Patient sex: M
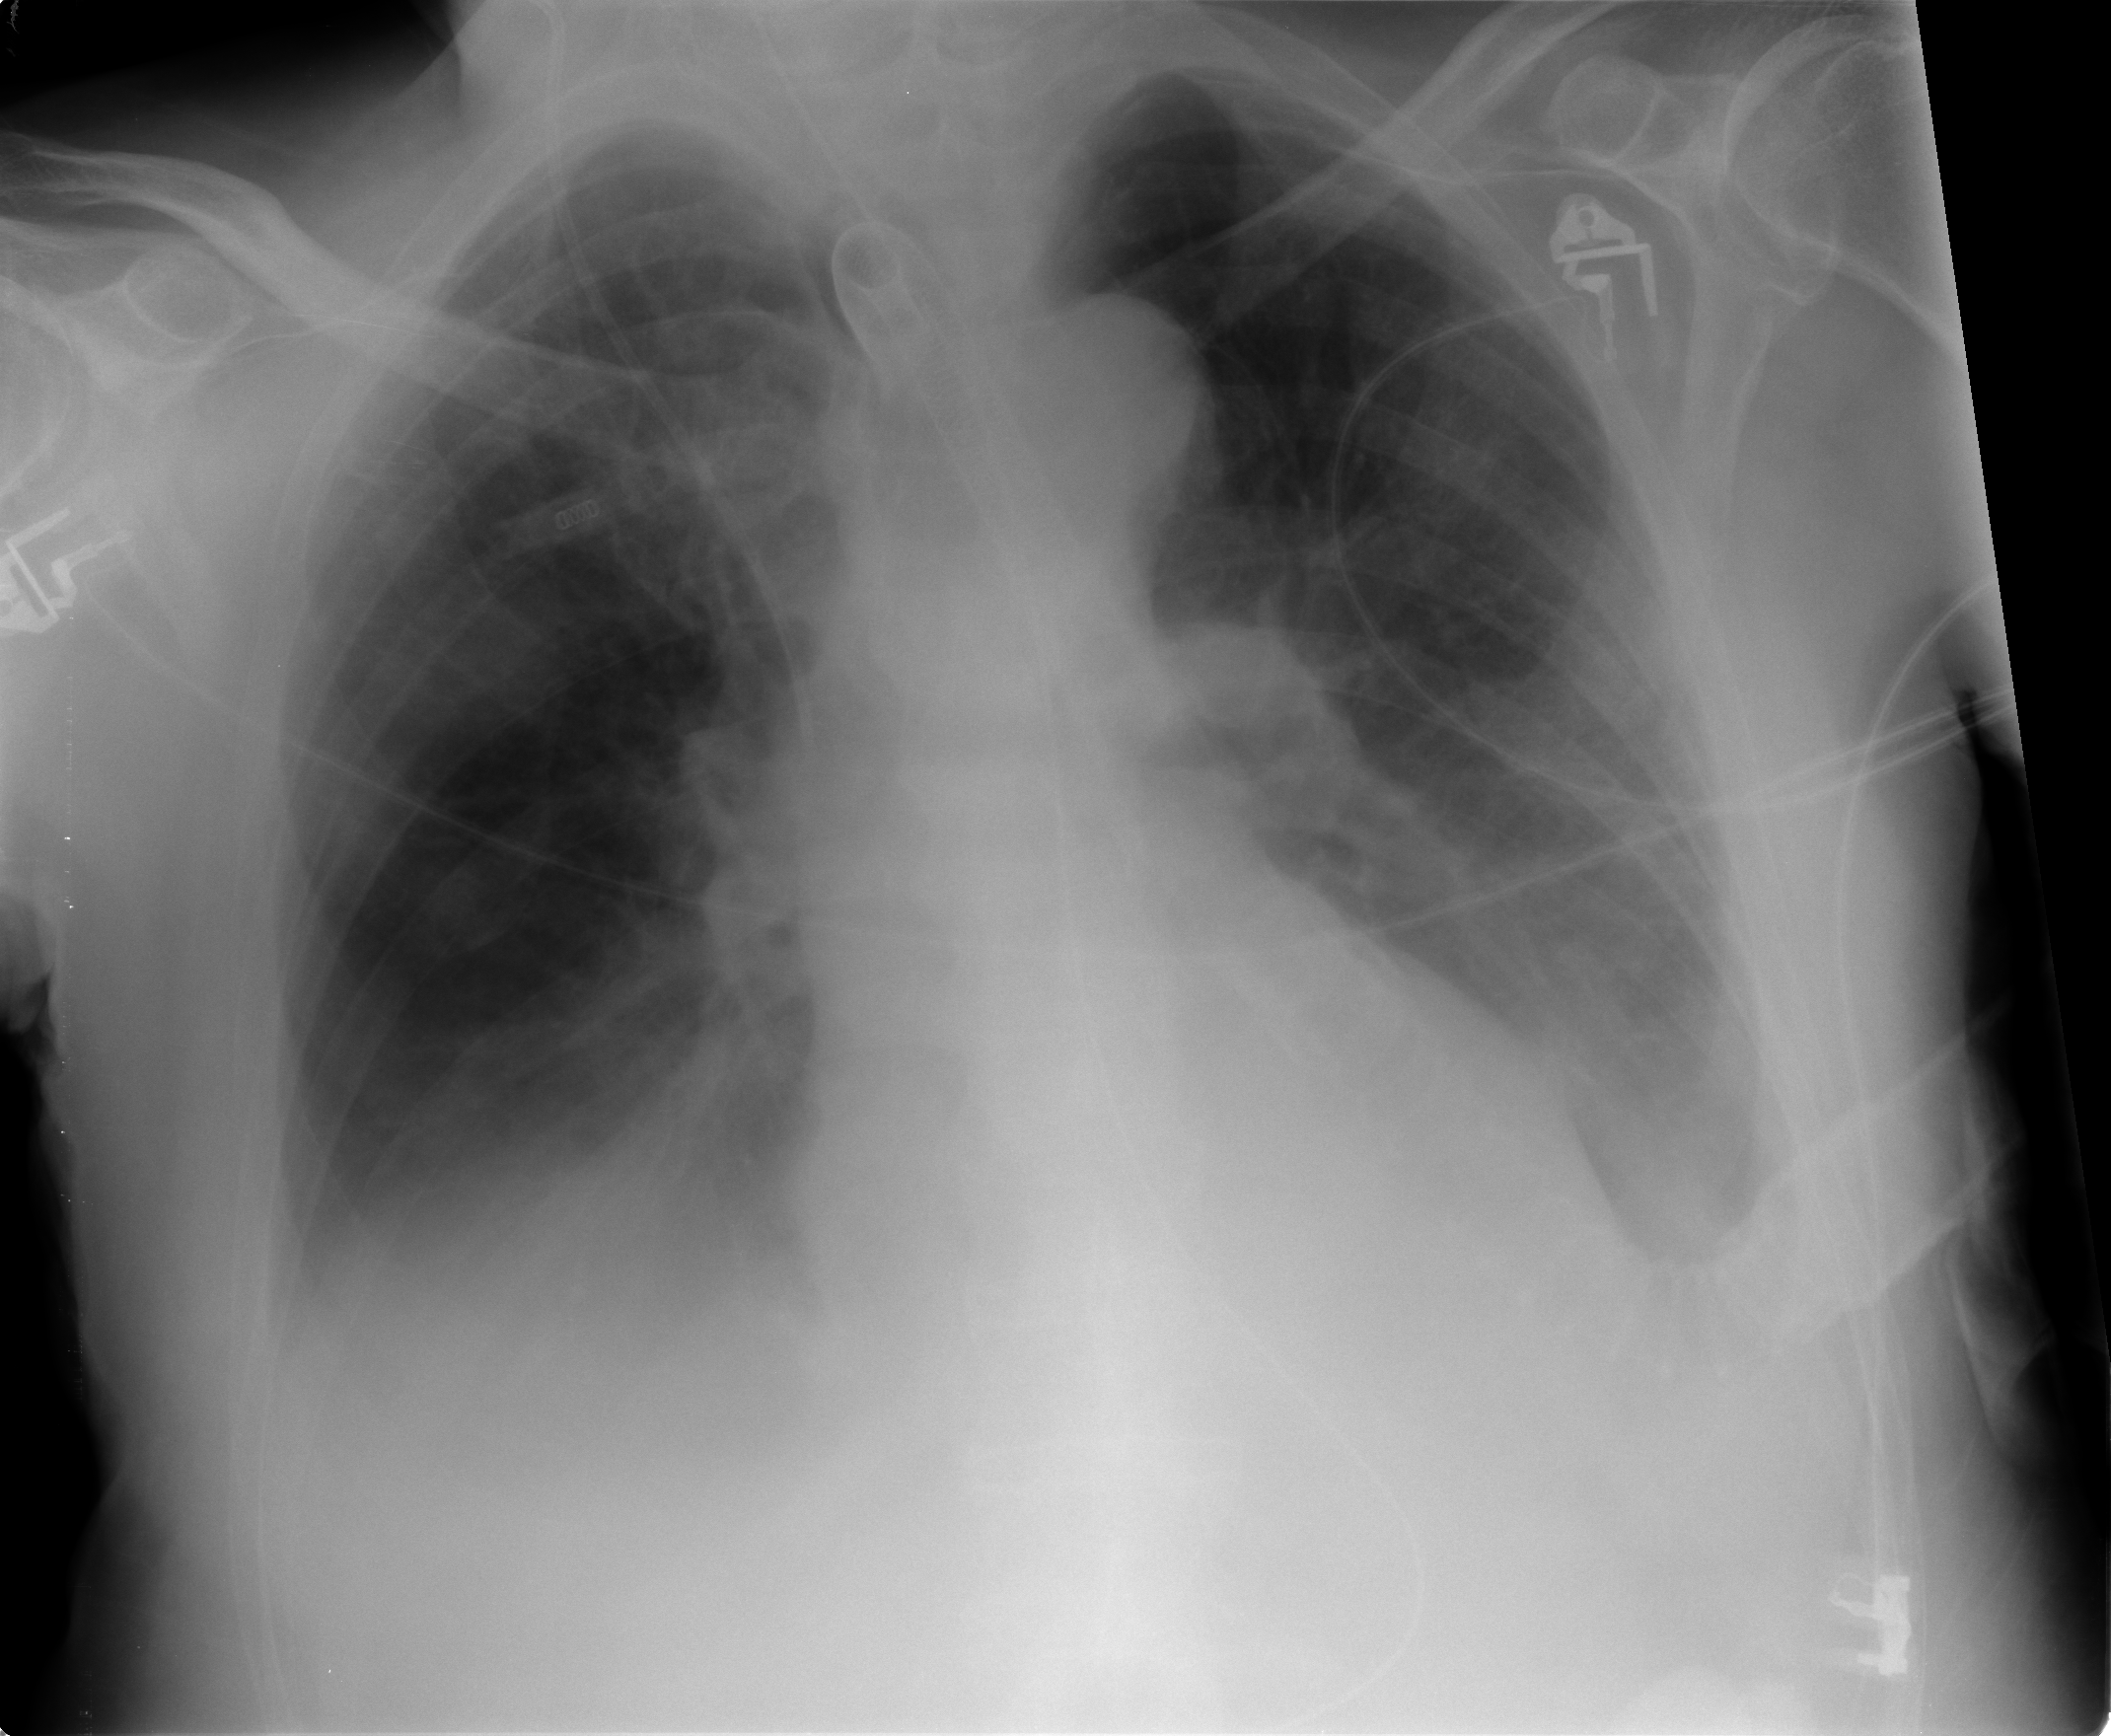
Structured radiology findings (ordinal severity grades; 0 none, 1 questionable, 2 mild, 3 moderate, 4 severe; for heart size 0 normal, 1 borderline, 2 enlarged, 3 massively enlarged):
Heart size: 0
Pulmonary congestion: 0
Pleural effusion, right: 2
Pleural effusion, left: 2
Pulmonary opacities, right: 1
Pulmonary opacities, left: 1
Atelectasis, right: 2
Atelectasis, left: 2